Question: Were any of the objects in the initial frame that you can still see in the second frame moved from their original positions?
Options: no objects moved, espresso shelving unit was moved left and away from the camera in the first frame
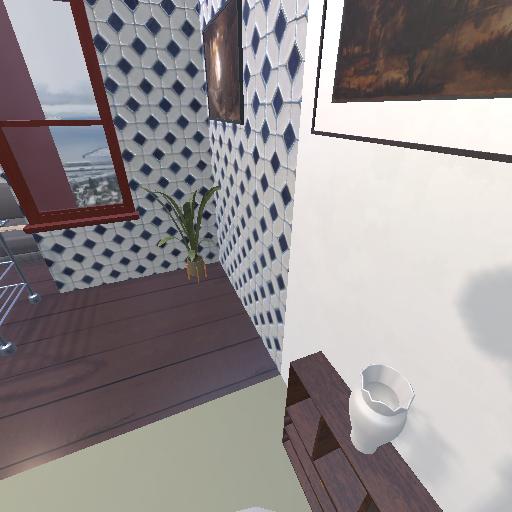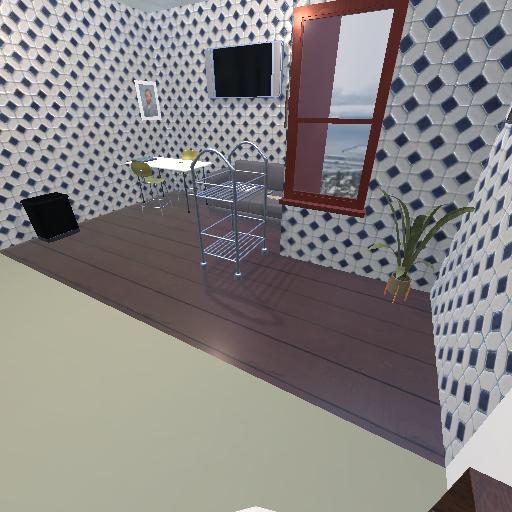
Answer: no objects moved